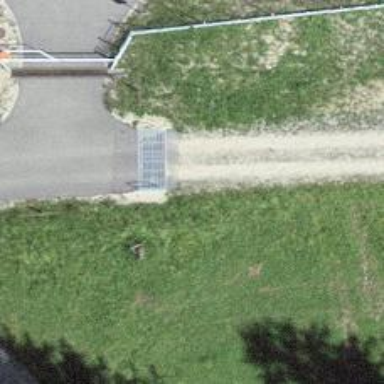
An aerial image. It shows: Cattle grid barrier.